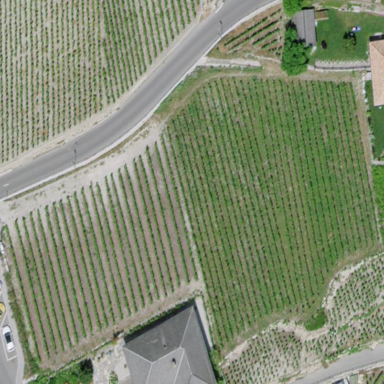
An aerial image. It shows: Vineyard with grape crops.